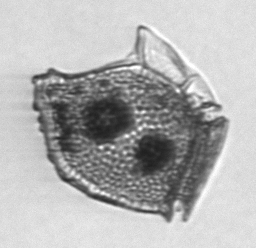
Label: Dinophysis_norvegica